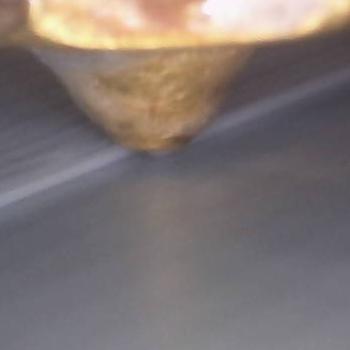
Flow rate: 52%